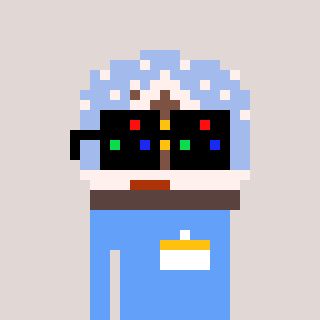
a pixel art character with square black sunglasses, a snow globe-shaped head and a blue-colored body on a warm background